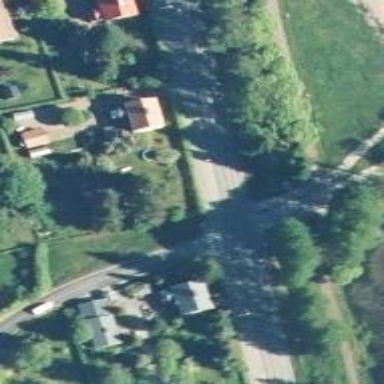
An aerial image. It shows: Asphalt footway with uncontrolled zebra crossing.